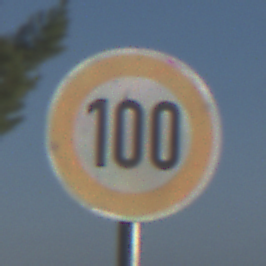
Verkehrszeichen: Geschwindigkeit100
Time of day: MorningAfternoon
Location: Outdoor (Nature)
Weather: PartlyCloudy
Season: NotSpecified
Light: Natural